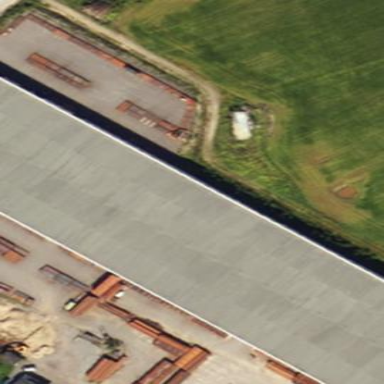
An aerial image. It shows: Industrial building.